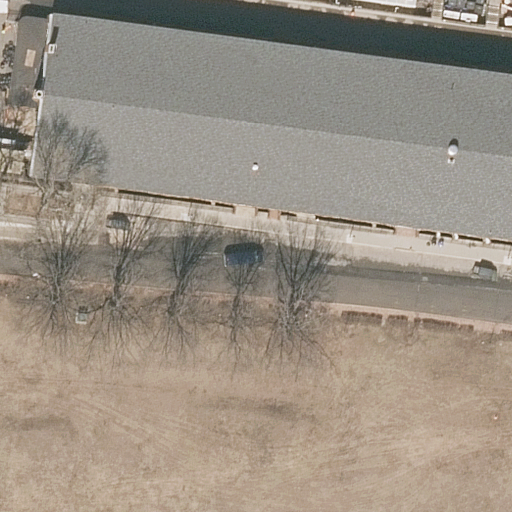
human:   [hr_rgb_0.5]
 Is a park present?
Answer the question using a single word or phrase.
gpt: yes

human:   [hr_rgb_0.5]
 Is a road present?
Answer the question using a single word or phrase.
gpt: yes

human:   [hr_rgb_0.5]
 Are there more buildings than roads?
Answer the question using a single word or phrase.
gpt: no

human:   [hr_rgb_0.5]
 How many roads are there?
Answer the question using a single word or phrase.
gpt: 2

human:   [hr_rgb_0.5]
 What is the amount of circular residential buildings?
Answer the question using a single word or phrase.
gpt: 0

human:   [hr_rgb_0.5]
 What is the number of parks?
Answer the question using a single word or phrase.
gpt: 1

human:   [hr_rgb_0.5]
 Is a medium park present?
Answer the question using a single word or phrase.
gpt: no

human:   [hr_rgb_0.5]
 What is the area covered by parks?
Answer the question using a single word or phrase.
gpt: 7693m2

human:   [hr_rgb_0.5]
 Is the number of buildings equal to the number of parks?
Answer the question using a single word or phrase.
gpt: yes

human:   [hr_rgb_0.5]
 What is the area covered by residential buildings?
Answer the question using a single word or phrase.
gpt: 3183m2

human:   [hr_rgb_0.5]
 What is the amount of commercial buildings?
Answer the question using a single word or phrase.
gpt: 0

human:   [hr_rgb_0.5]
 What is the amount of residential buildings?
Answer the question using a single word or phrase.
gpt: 1

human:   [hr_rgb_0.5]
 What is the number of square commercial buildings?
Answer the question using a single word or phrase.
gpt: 0

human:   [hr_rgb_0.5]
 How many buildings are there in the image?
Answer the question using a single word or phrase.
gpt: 1

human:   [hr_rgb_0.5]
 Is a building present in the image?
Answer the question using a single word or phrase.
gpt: yes

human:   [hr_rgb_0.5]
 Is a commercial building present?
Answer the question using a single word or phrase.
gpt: no

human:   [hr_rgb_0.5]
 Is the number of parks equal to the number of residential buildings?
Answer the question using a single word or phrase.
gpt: yes

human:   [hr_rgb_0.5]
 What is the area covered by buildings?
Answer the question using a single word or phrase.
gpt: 3183m2

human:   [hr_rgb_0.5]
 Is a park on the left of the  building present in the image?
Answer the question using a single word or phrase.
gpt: yes

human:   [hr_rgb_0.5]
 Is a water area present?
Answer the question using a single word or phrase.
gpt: no

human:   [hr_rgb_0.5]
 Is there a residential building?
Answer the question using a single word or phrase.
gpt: yes

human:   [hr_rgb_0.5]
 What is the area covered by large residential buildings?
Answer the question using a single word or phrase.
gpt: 3183m2

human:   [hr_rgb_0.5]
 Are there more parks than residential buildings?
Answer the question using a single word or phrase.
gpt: no

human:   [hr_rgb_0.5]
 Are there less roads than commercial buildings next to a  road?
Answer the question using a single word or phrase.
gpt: no

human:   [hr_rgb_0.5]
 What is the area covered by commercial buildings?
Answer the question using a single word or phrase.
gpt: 0m2

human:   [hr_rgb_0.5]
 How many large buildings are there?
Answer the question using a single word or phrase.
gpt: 1

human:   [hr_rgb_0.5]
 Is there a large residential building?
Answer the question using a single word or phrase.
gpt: yes

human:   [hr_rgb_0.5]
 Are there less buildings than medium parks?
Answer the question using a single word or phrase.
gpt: no

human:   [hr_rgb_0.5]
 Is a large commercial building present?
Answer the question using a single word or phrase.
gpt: no

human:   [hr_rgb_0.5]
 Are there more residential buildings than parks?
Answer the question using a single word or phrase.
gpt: no

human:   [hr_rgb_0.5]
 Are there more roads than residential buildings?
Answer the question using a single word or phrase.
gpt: yes

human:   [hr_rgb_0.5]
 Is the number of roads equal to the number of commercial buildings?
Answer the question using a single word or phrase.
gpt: no

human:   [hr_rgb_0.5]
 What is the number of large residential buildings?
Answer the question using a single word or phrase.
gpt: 1

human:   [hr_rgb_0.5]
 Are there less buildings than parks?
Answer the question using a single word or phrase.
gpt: no

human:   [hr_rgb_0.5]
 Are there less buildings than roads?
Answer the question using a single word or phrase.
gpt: yes

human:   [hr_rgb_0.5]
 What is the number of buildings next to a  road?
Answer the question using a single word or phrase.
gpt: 1

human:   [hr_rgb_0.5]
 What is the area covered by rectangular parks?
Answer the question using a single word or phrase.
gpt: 7693m2

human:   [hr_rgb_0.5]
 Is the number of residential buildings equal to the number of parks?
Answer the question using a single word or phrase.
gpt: yes

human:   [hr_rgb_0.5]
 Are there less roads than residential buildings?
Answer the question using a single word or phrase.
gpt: no

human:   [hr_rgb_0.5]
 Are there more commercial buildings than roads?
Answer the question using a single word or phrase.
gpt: no

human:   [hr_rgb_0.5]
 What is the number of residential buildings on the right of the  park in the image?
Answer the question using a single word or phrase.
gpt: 1

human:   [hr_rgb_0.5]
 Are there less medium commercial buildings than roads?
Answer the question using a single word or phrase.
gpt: yes

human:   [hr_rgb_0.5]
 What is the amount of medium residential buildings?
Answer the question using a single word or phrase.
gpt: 0

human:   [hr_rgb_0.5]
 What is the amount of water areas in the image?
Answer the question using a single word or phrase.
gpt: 0

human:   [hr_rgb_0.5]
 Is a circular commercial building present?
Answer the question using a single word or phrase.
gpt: no

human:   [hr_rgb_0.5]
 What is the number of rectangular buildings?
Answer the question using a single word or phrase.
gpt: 1

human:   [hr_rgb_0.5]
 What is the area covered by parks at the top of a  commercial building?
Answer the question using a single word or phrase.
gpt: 0m2

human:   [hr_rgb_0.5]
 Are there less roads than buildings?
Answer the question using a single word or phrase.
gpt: no

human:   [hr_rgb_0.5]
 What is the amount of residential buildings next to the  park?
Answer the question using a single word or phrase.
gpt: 1

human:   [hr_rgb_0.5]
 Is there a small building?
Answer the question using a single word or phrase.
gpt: no

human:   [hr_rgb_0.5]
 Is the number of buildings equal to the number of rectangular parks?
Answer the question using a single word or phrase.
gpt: yes

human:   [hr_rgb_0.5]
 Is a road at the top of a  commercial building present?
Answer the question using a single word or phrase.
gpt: no

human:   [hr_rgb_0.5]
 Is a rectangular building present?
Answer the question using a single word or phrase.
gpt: yes

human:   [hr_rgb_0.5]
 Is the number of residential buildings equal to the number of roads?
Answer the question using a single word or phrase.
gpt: no

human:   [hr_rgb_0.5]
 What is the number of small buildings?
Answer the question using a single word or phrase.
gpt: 0

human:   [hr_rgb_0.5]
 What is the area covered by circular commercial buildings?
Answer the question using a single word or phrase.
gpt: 0m2

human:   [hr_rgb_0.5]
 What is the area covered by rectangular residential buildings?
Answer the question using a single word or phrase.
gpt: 3183m2

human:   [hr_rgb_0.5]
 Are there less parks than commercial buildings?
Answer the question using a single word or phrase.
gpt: no

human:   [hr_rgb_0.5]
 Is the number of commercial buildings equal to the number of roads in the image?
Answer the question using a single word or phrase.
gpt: no

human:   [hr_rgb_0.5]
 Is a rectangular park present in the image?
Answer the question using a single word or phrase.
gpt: yes

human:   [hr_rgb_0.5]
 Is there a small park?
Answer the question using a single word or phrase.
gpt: no

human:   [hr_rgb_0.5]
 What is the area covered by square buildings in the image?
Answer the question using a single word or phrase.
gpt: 0m2

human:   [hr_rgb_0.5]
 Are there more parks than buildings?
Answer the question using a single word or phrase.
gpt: no

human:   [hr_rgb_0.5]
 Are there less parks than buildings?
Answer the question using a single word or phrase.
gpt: no